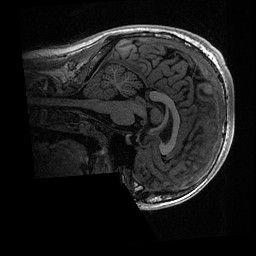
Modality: T1w
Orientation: sagittal
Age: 18
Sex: male
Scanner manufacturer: ge
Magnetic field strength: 3 T
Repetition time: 0.006952 s
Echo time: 0.00292 s